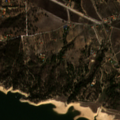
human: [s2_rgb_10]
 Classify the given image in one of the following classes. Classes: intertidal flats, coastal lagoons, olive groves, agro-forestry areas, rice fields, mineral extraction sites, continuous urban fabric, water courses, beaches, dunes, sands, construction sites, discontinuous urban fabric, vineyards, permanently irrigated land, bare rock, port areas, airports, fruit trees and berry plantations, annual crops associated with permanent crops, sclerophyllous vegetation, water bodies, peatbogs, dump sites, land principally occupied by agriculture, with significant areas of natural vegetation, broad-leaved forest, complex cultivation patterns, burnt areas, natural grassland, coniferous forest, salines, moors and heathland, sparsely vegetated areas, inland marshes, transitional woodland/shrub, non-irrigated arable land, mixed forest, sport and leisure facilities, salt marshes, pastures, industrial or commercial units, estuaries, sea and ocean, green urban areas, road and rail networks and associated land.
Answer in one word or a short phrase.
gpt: non-irrigated arable land, olive groves, agro-forestry areas, broad-leaved forest, water bodies